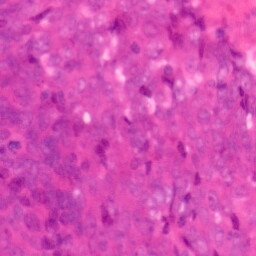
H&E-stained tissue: Colon